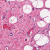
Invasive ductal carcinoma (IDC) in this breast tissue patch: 0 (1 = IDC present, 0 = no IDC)